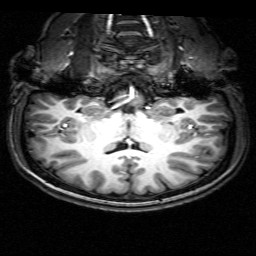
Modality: T1w
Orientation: sagittal